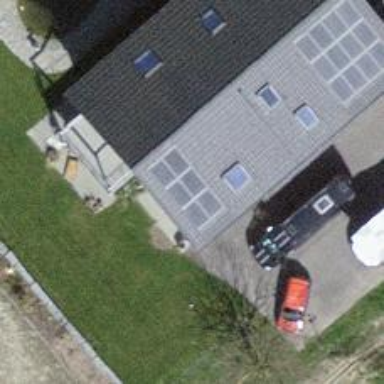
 consisting of solar photovoltaic panels."